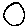
Label: circle